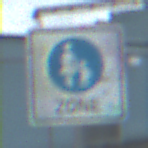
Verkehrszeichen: BeginnFussgaengerzone
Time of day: Midday
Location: Outdoor (Suburban)
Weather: Overcast
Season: NotSpecified
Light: Natural